Question: Quick question: Does anyone know how I could create a segmented control that acts like a button. This kind of control can be found in apps like Yelp and Tweetbot.

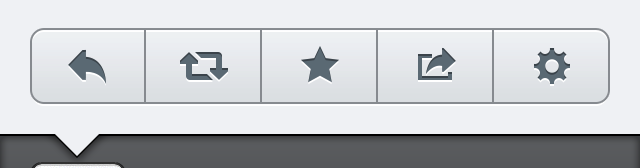
Answer: You've pretty much hit the nail on the head by saying they act like buttons - you should implement each one as a separate 'UIButton'. Although they seem joined they don't act like a 'UISegmentedControl'.